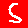
Digit: 5